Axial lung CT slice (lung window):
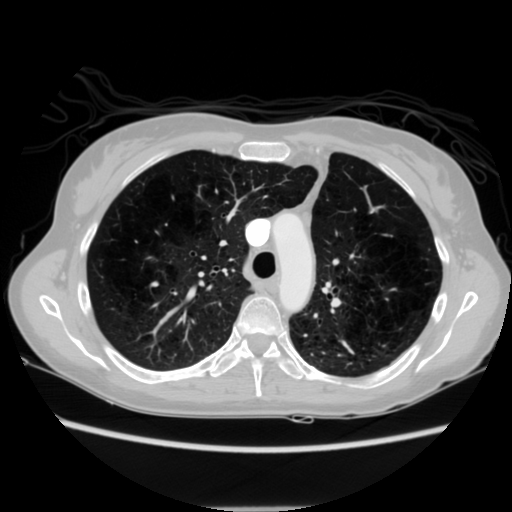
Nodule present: no